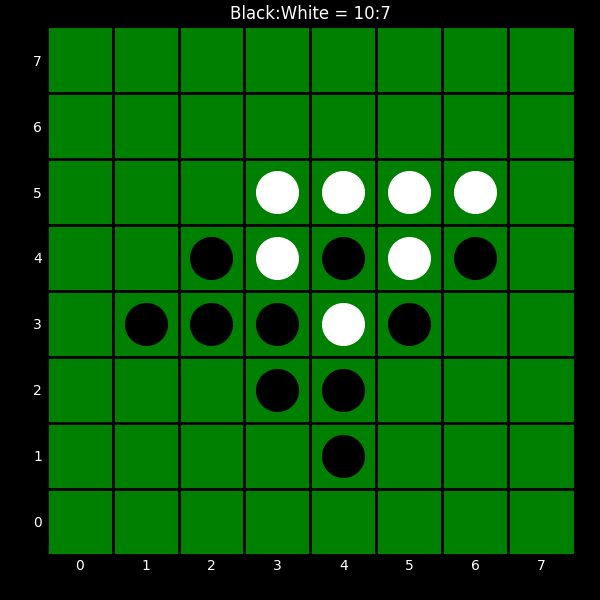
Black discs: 10
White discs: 7